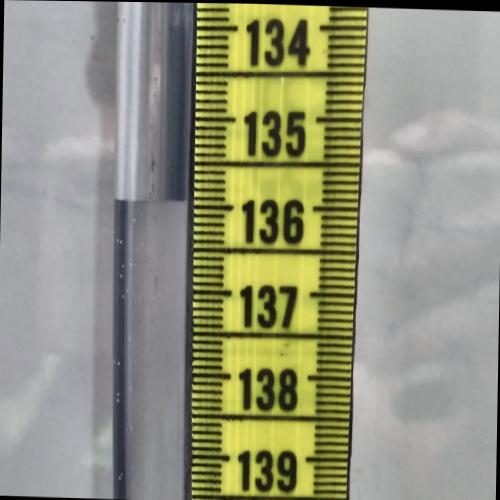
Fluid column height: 135.9 cm